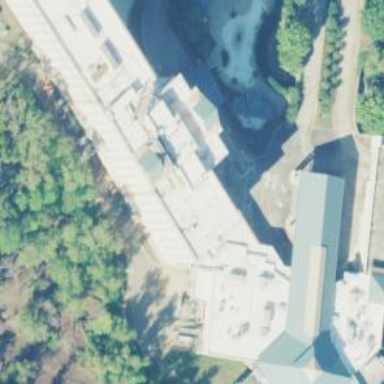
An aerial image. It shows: Casino building.